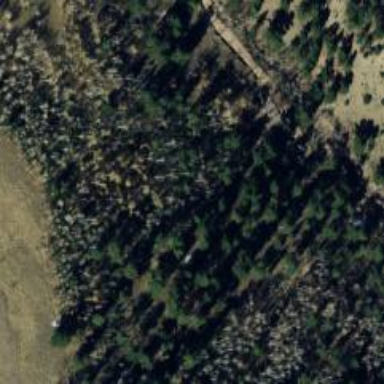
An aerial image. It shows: Woodland area filled with evergreen needle-leaved trees.